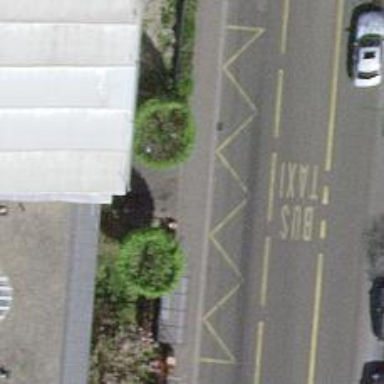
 serving as platform for public transportation."